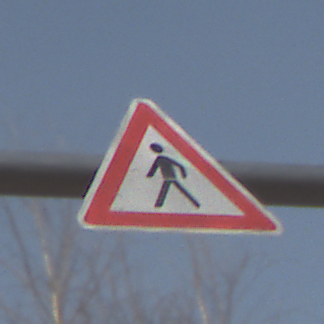
Verkehrszeichen: FussgaengerRechts
Umgebung: Outdoor, Nature
Tageszeit: MorningAfternoon
Wetter: Clear
Licht: Natural
Jahreszeit: Winter
Kontrast: HighContrast